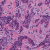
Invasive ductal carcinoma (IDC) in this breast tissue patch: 0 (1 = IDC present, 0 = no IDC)